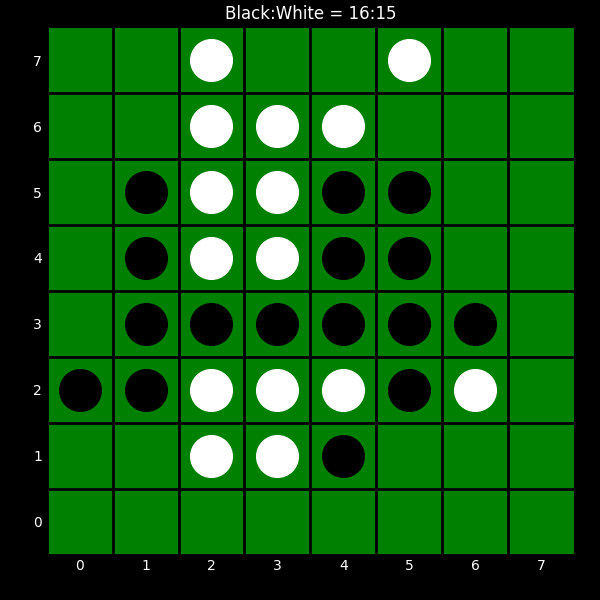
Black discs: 16
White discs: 15